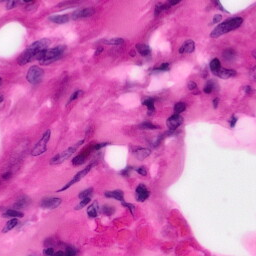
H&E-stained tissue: Pancreatic